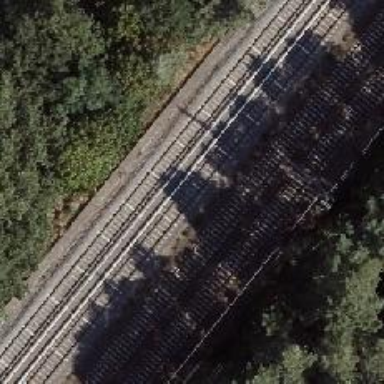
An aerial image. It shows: Railway crossover.